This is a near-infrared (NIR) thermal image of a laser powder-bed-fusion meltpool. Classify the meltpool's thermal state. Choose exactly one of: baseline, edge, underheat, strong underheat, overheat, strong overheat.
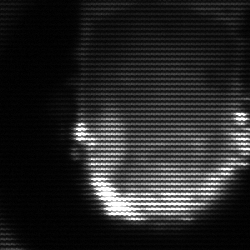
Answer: baseline